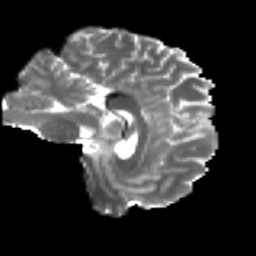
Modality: T2w
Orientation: sagittal
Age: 24
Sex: male
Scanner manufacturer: ge
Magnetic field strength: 3 T
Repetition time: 7.8 s
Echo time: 0.0606 s